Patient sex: M
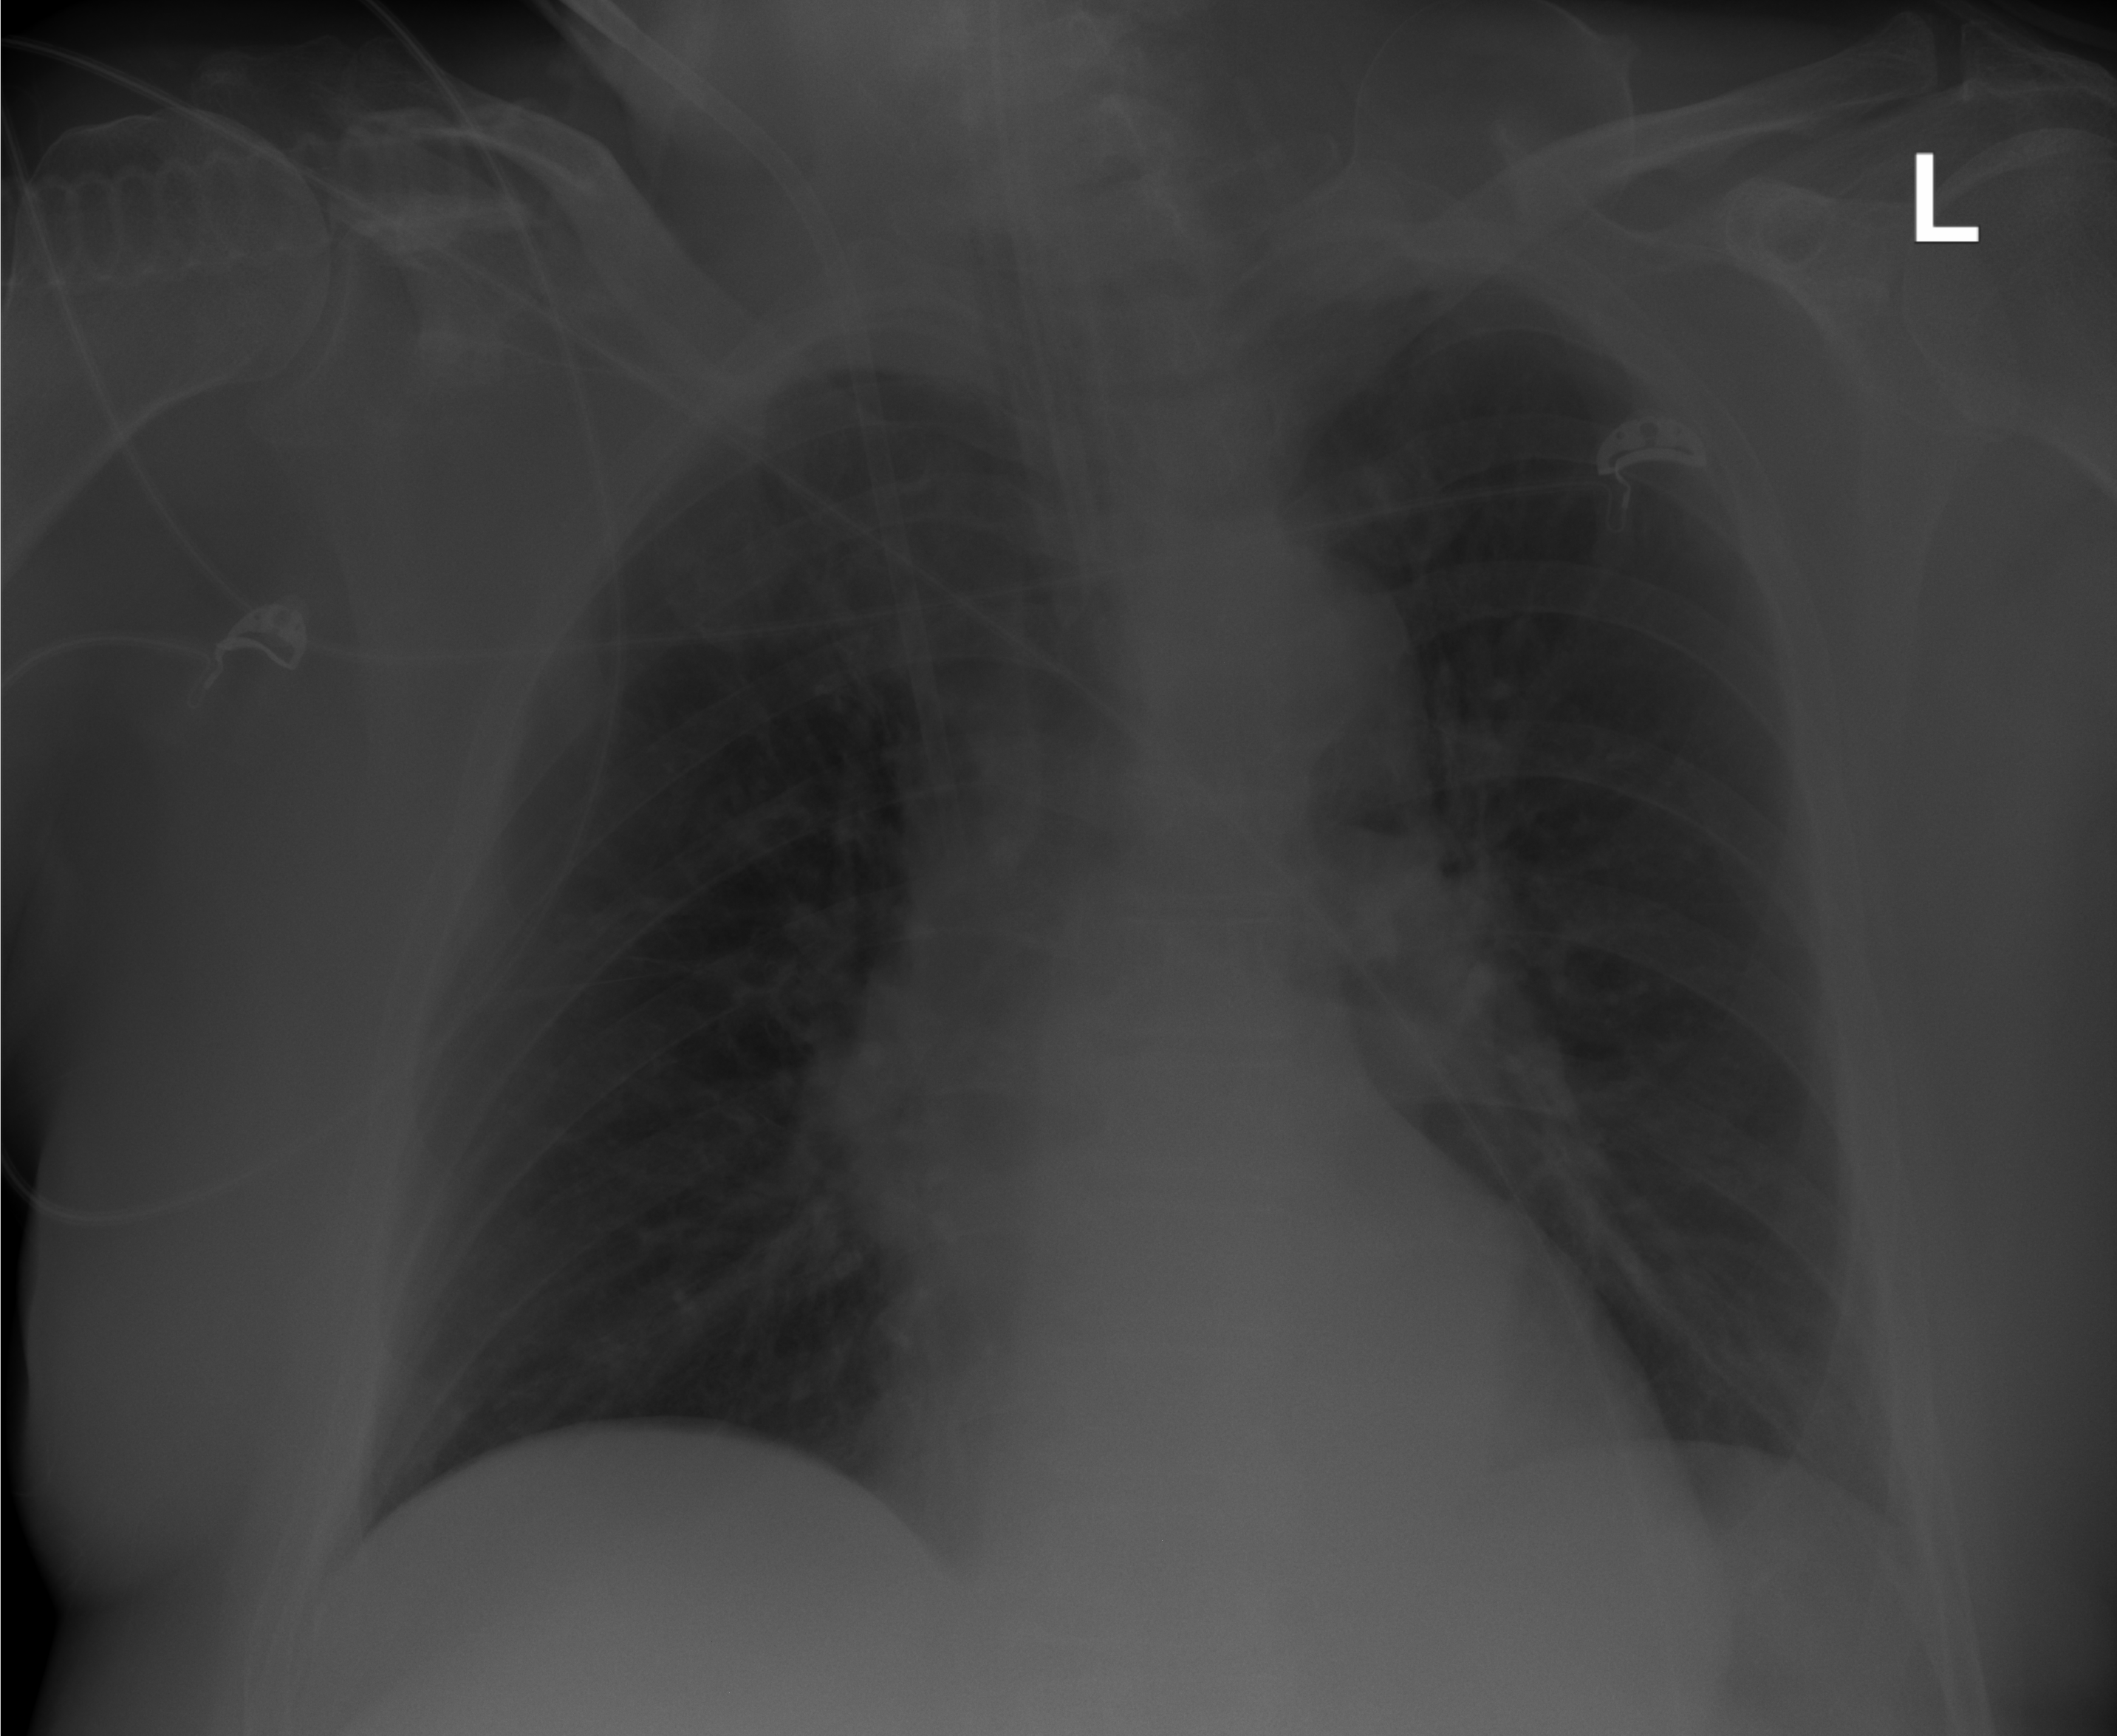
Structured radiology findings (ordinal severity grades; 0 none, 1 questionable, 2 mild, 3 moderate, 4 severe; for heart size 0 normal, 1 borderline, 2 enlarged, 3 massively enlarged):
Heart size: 0
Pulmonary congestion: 0
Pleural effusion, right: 0
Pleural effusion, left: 1
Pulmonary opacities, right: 0
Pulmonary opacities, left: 0
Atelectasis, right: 0
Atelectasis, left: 2